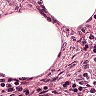
Metastatic tissue present: no